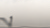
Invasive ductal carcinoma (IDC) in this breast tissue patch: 0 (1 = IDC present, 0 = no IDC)